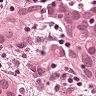
Metastatic tissue present: yes